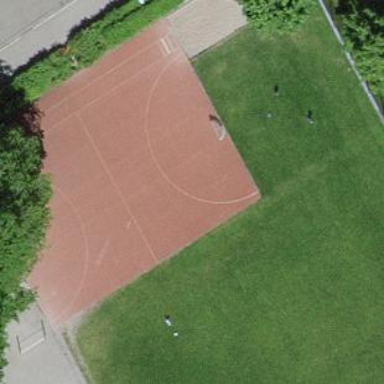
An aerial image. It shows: Grass pitch used for soccer.